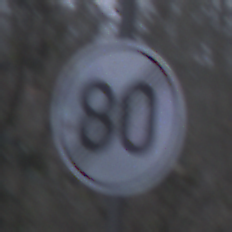
Verkehrszeichen: EndeGeschwindigkeit80
Umgebung: Outdoor, Nature
Tageszeit: MorningAfternoon
Wetter: Overcast
Licht: Natural
Jahreszeit: Winter
Kontrast: LowContrast